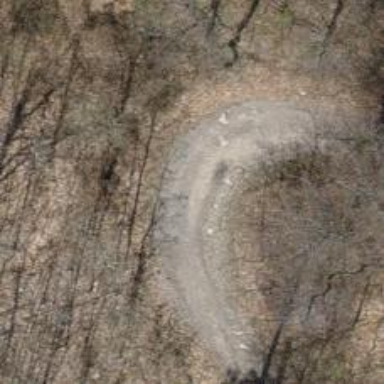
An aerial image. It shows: Track road.